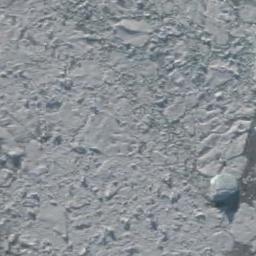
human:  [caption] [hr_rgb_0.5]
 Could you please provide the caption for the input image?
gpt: There is a whole white ice .

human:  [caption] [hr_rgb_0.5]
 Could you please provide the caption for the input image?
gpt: The large piece of sea ice has a lot of small pieces of sea ice .

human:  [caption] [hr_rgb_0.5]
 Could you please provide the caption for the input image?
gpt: A huge block of ice covered the sea .

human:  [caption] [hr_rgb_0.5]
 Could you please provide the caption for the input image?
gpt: The sea is surrounded by sea ice .

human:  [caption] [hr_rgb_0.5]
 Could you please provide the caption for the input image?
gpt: There are sea ice on the ice sheet .